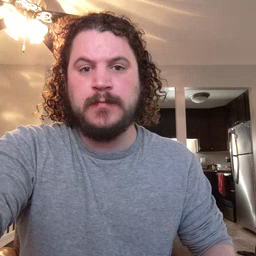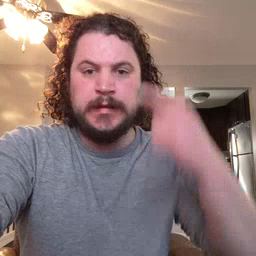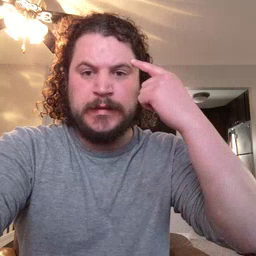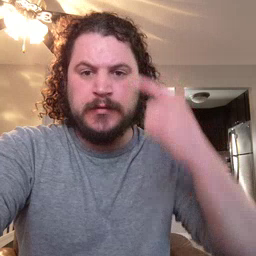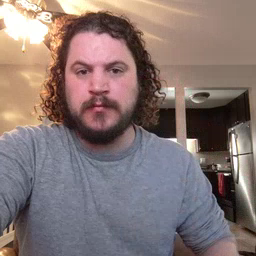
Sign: think